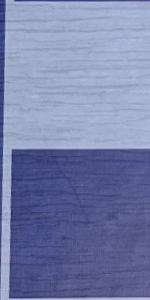
Label: Empty